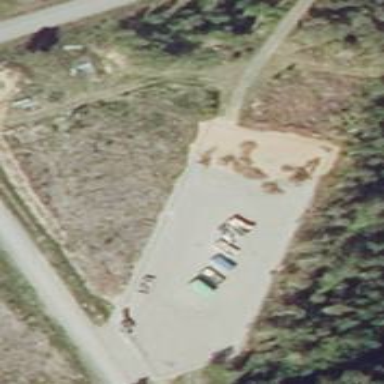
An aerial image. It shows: Recycling center surrounded by fence.